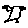
Label: bird